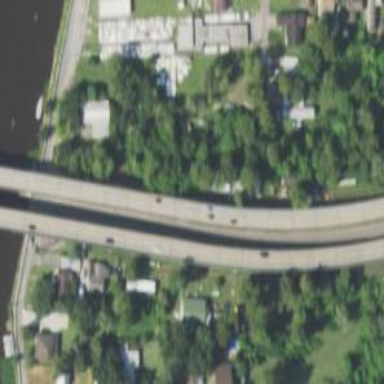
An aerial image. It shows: Bridge over trunk highway with expressway.